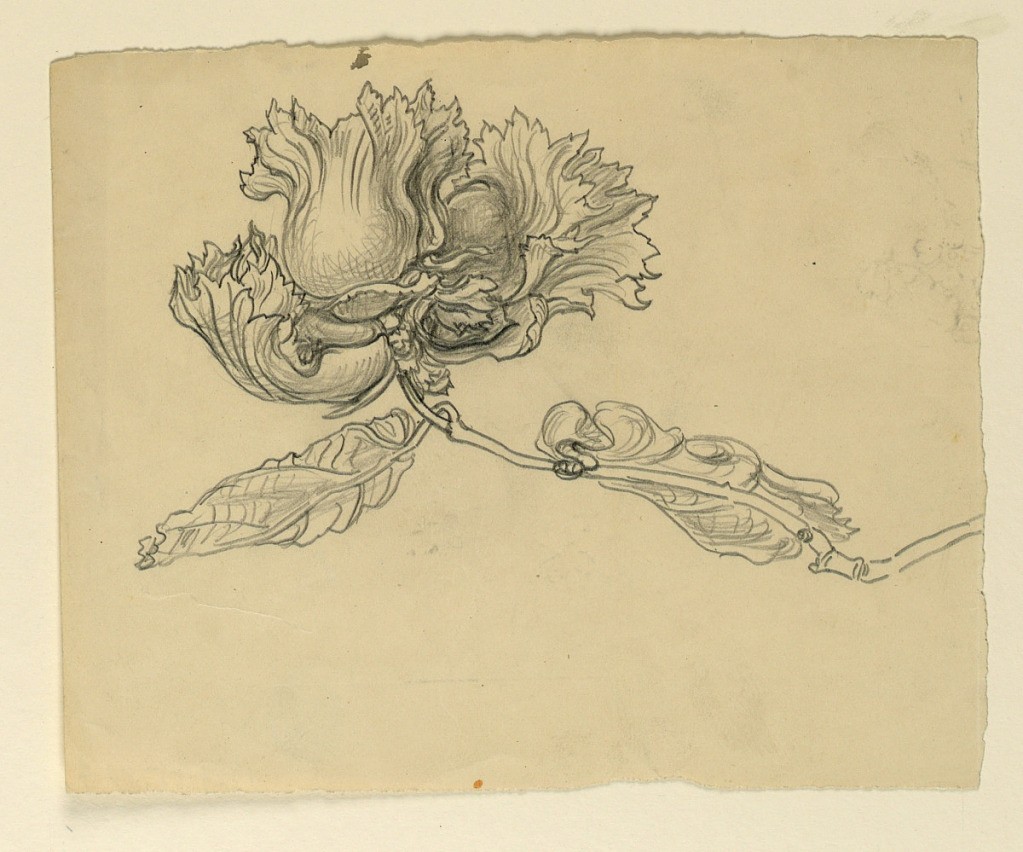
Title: Study for Illustration: Hazelnuts
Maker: Samuel Colman, American, 1832–1920
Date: ca. 1881
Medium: Graphite on paper
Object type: Drawing
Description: A bough with leaves and hazelnuts.